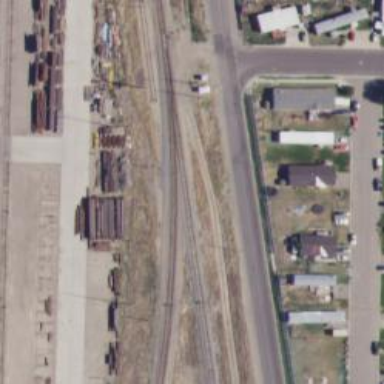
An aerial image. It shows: Railway junction.